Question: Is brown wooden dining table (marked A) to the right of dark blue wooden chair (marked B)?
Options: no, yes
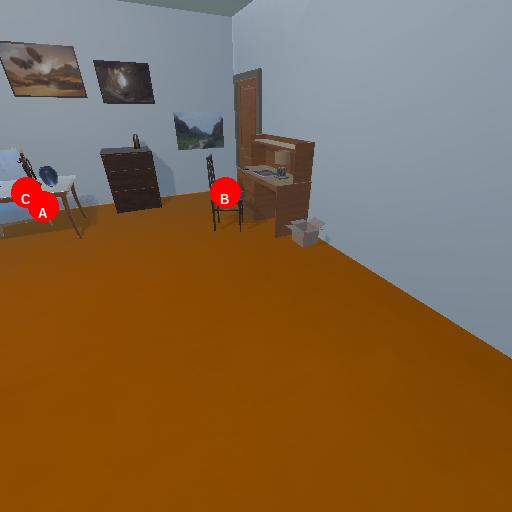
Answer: no